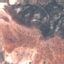
Land use / land cover: HerbaceousVegetation